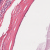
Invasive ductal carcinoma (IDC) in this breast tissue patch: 0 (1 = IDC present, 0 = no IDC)